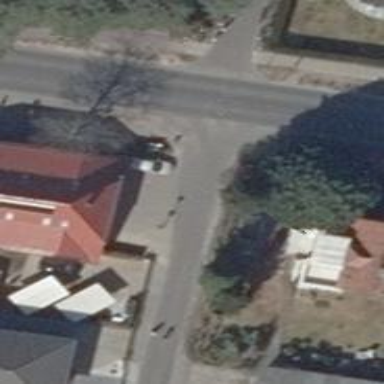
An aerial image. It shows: Unmarked road crossing.